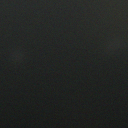
Screen state: off